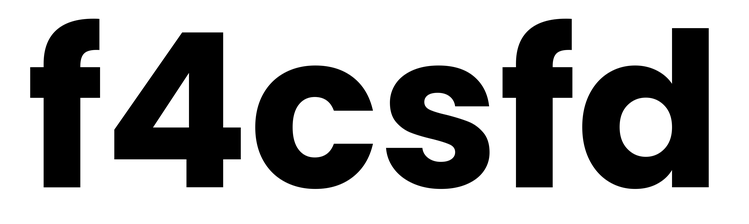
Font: Poppins-Bold